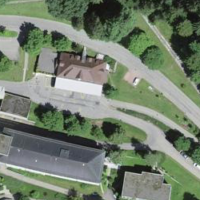
EUNIS habitat code: 55
Species observed at this site:
Dactylorhiza majalis